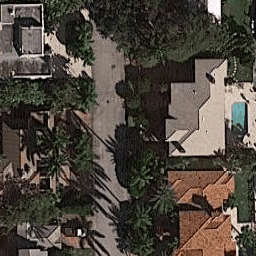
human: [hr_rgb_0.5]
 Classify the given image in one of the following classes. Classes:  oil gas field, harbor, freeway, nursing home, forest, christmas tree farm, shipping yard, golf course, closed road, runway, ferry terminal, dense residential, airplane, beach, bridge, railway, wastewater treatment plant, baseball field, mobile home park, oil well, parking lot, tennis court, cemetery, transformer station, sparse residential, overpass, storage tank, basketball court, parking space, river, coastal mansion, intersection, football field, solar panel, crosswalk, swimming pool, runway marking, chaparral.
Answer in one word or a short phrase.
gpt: coastal mansion